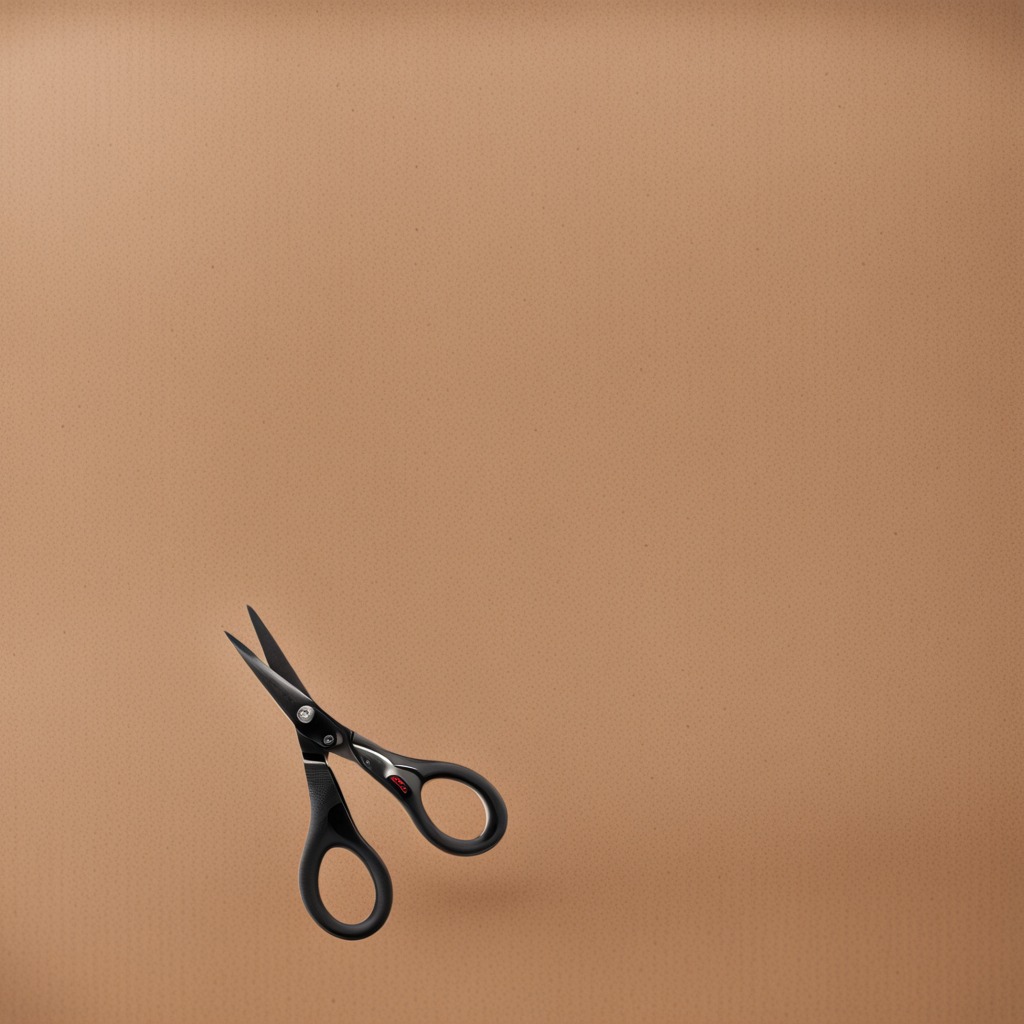
A scissor lying on a clean dry cardboard box surface in an outdoor workshop during daytime bright natural light soft shadows slightly creased but